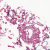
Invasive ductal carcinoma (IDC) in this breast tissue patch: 0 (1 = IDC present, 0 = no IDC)